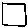
Label: square